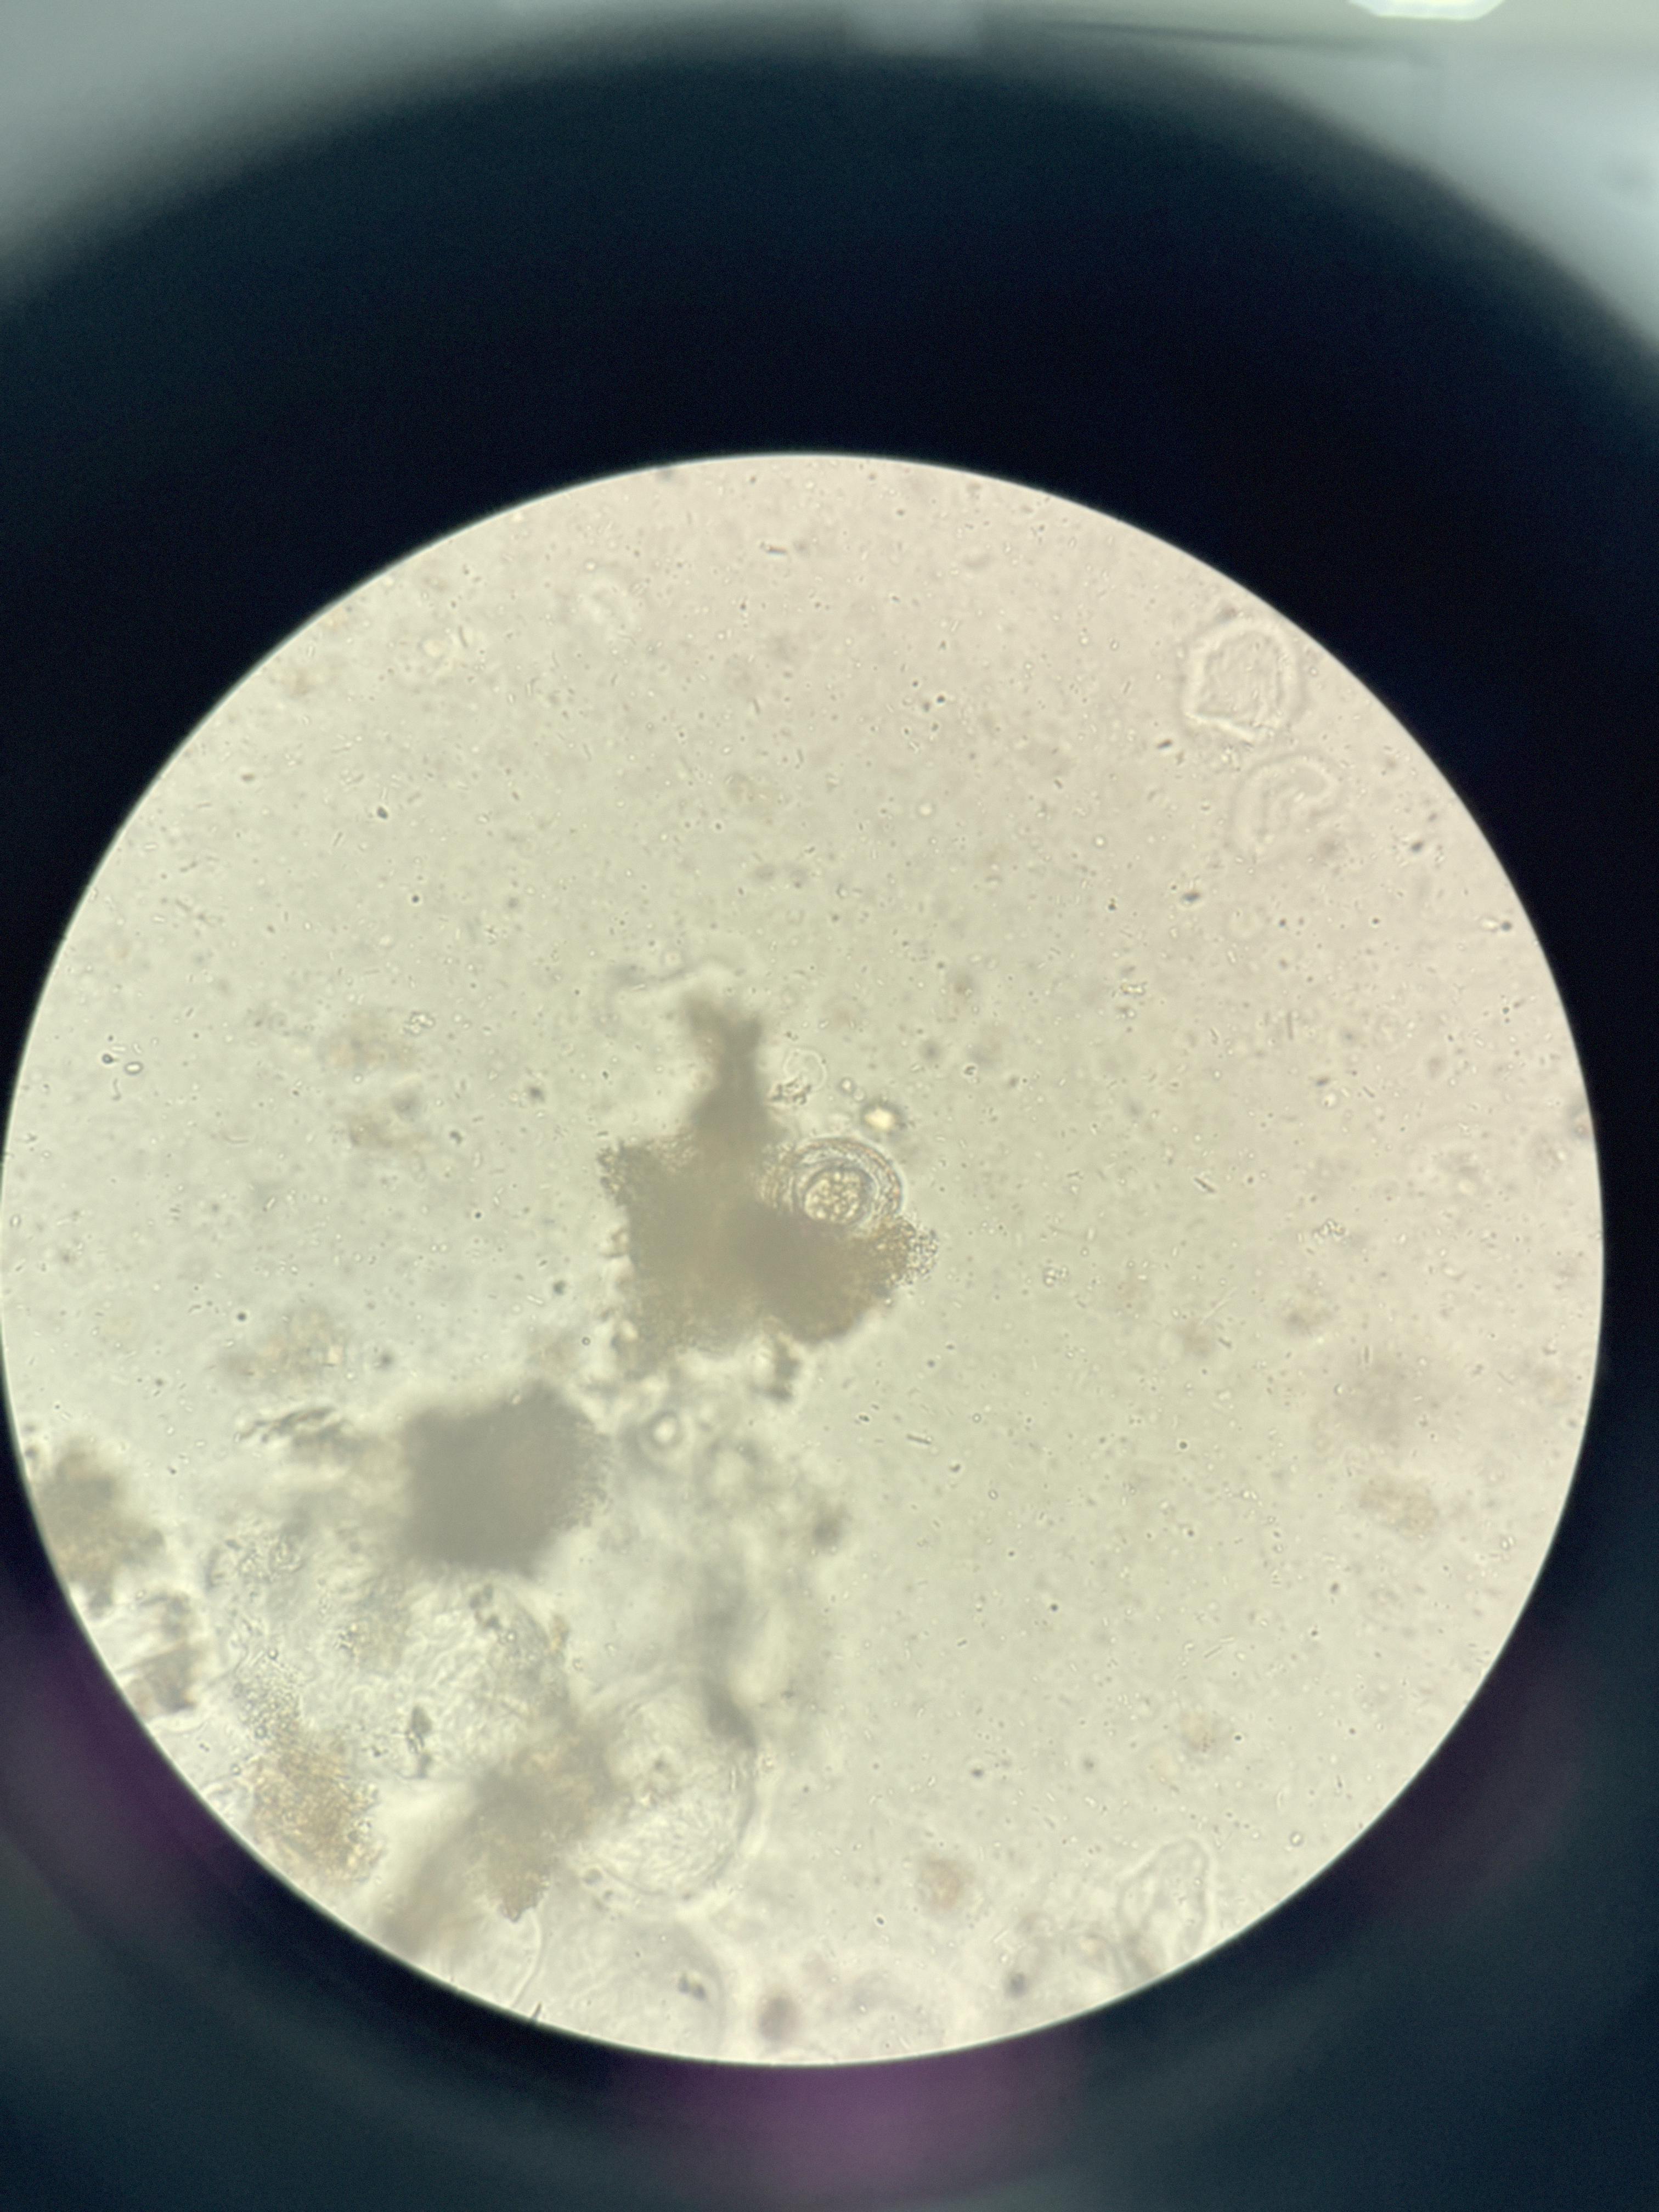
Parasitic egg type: Hymenolepis nana